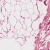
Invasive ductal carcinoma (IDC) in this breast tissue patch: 0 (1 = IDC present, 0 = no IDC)